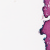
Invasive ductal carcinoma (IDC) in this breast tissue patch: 0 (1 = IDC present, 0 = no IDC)